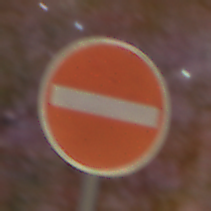
Verkehrszeichen: VerbotDerEinfahrt
Umgebung: Outdoor, Suburban
Tageszeit: Night
Wetter: Clear
Licht: Artificial
Jahreszeit: NotSpecified
Kontrast: HighContrast